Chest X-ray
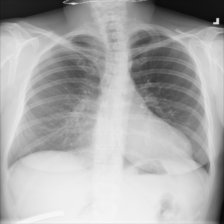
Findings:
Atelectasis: negative
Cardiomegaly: negative
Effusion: negative
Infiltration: negative
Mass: negative
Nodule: negative
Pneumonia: negative
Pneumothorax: negative
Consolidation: negative
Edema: negative
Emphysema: negative
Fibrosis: negative
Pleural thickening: negative
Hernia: negative